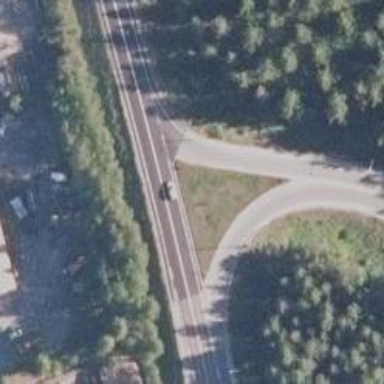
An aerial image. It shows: Trunk link highway.